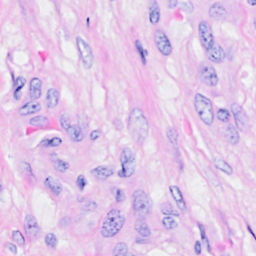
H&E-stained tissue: Breast